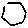
Label: hexagon